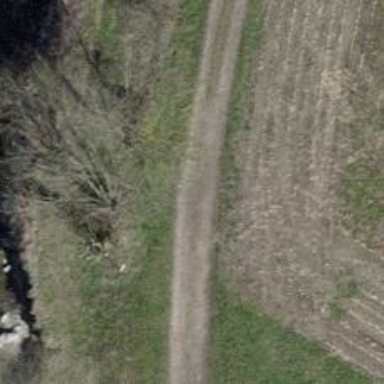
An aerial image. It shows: Agricultural track with compacted grade3 surface. The trail visibility is excellent.